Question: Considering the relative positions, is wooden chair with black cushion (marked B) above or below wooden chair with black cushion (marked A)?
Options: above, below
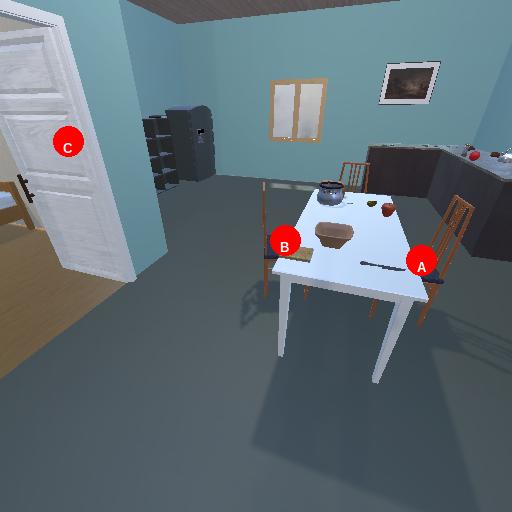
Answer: above